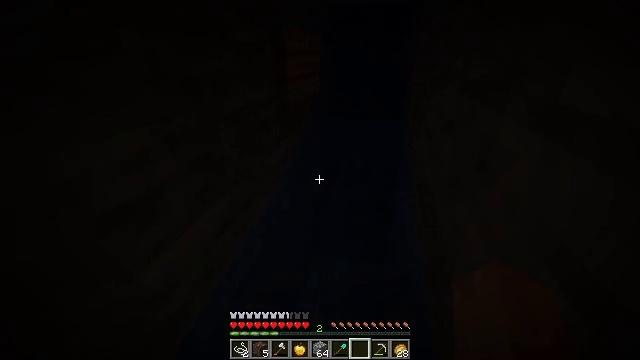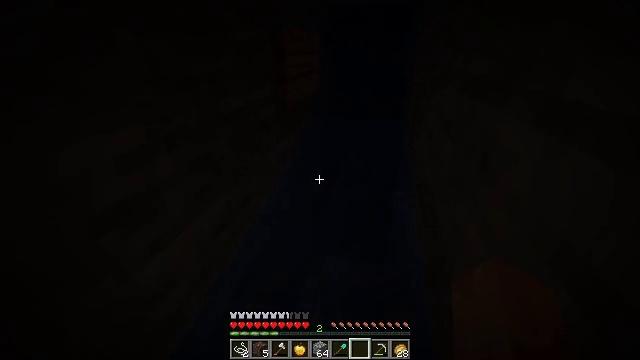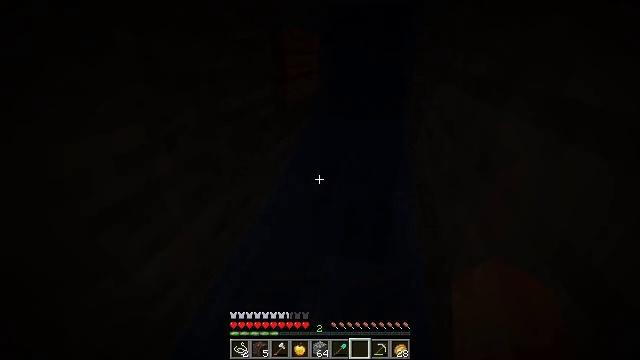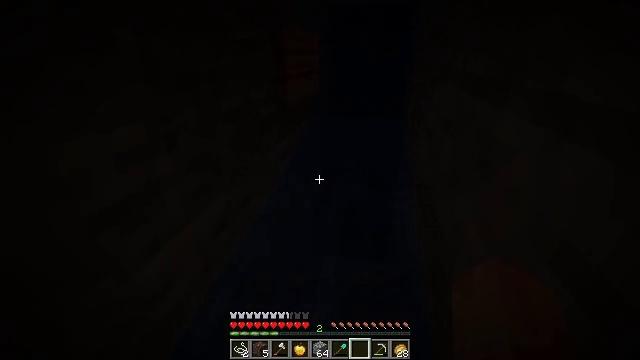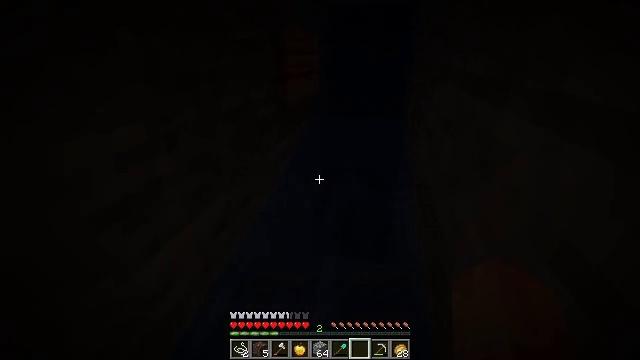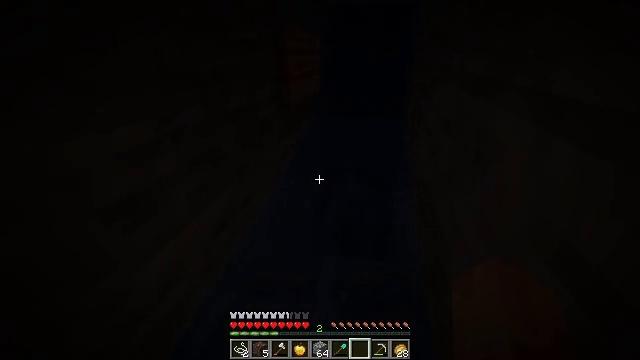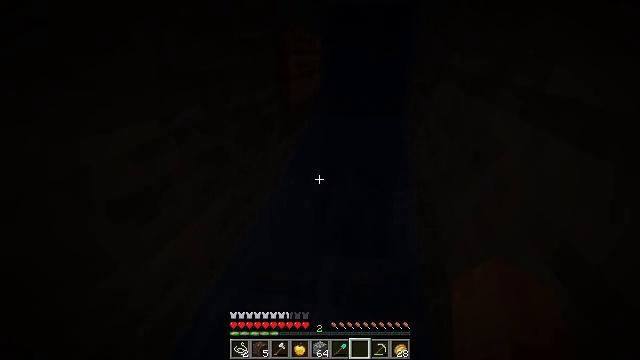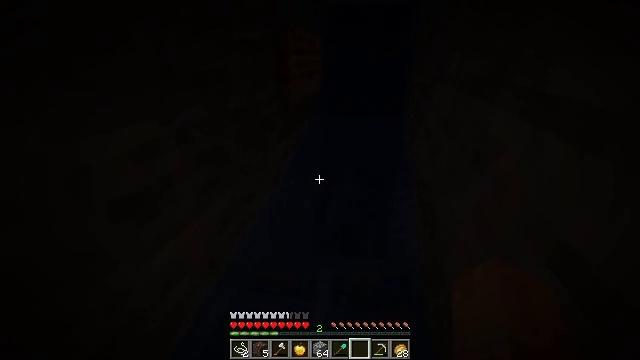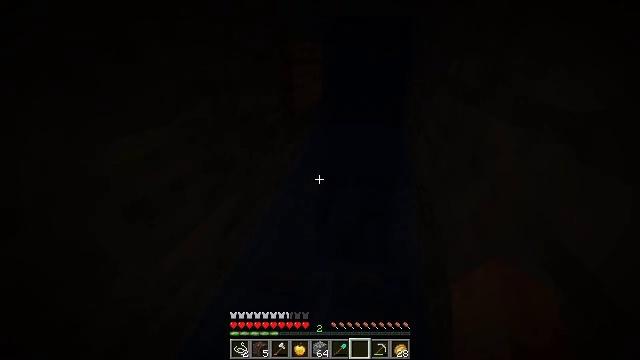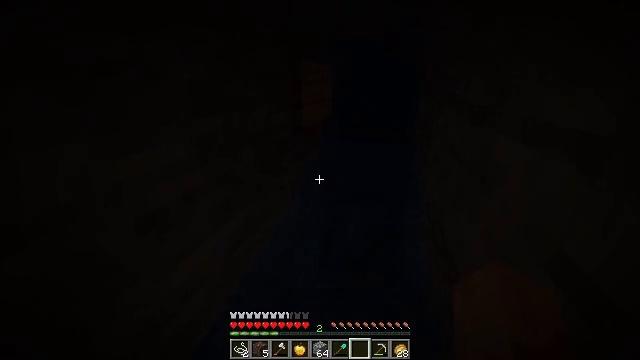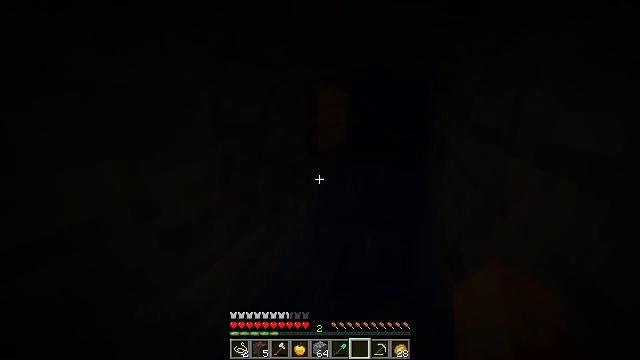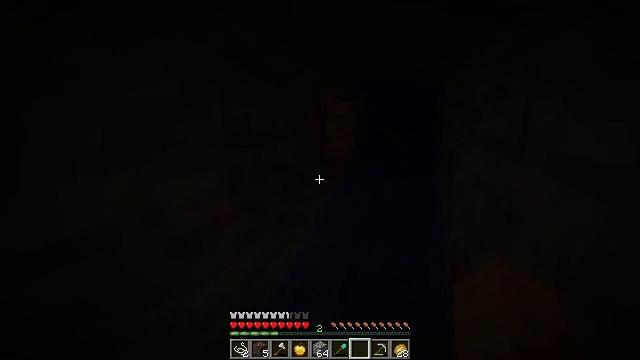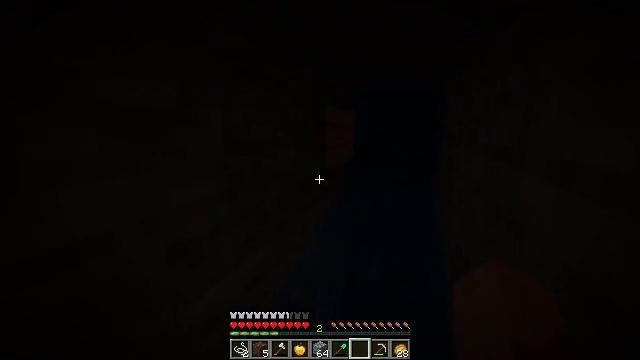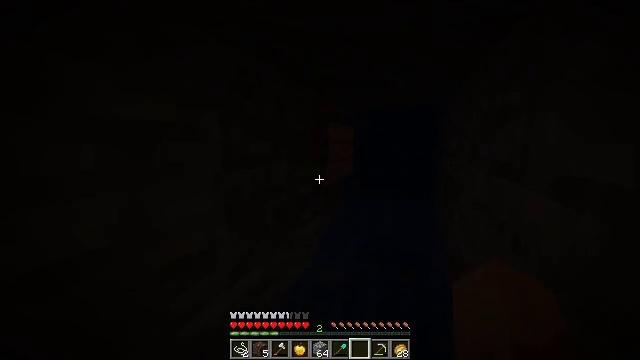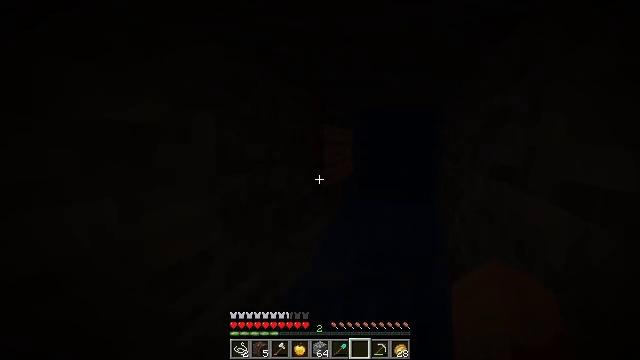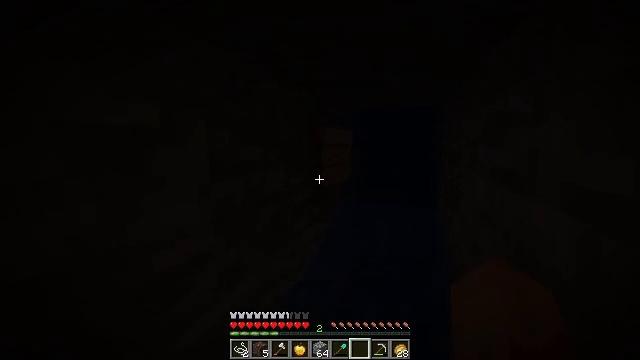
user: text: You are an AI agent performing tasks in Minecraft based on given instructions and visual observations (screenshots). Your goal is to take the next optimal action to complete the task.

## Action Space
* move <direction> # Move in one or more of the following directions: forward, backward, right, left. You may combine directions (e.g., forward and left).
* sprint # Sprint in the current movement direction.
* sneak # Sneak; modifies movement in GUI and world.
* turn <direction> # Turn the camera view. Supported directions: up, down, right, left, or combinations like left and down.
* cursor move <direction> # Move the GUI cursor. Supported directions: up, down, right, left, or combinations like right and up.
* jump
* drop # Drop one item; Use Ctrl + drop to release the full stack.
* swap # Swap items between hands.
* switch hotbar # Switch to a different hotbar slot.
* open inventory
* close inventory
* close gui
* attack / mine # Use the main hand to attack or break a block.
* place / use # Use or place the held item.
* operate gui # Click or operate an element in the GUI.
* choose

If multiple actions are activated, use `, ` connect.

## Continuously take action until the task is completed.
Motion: motion action
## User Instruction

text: Collect the jungle wall sign from an old structure.
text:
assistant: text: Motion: no_op
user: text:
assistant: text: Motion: no_op
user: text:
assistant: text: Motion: no_op
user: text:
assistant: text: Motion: no_op
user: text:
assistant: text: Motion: no_op
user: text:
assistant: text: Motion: no_op
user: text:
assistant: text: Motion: no_op
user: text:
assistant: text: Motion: turn up
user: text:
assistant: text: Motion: turn left and up
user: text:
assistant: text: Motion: move forward and move right, turn left and up
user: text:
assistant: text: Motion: move forward and move right, turn left and up
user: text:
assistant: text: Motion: move forward and move right, turn up
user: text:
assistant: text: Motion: move forward and move right, turn up
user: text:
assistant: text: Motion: move forward and move right
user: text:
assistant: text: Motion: move forward and move right
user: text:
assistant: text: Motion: move forward and move right
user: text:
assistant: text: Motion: move forward and move right
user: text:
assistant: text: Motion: move forward and move right
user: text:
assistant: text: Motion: no_op
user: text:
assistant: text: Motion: no_op
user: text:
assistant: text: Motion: no_op
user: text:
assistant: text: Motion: no_op
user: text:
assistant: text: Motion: no_op
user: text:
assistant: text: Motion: no_op
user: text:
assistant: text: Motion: no_op
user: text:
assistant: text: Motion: move forward and move right
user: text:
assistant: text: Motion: move forward and move right
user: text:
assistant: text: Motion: move forward and move right
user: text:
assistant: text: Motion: move forward and move right
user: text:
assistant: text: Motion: move forward and move right